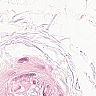
Metastatic tissue present: no